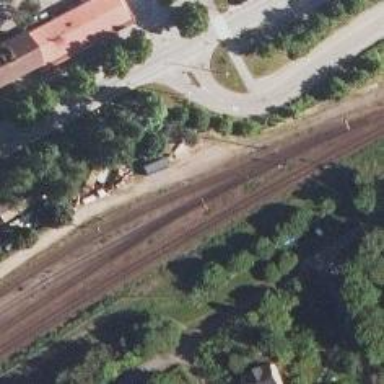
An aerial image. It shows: Wedge is used for the railway derail.